Interaction volume radius: 10 \u00c5
Interaction volume height: 10 \u00c5
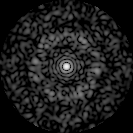
Disorder parameter: 0.8645